Field crop: maize
Growth stage: 2
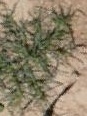
Species: salsola